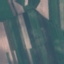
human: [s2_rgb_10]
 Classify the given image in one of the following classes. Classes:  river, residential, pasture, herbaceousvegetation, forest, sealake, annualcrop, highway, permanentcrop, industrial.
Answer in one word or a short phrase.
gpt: AnnualCrop